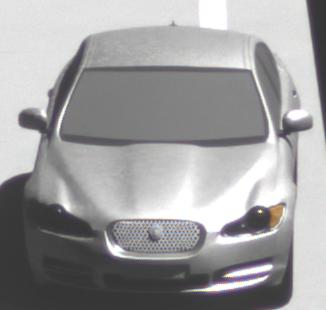
Make: Jaguar
Model: XF 3.0 V6
Detailed model: XF (X250) Limousine
Model produced from: 2010/02
Model produced until: 2010/10
Doors: 4
Color: white
Road condition: dry road
Daytime: midday
Contrast: high contrast